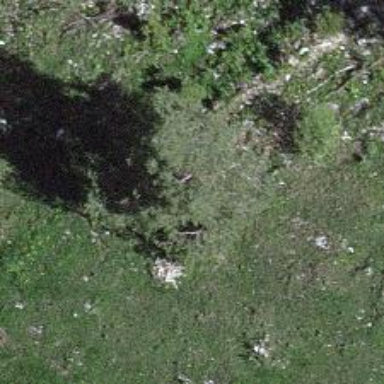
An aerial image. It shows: Beautiful tree in nature.